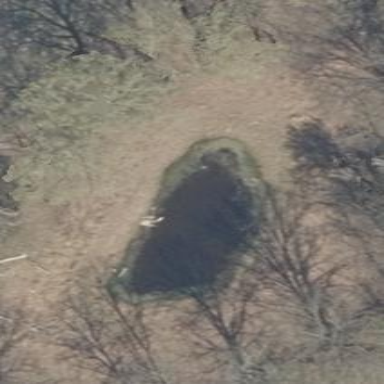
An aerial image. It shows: Peaceful pond surrounded by nature.